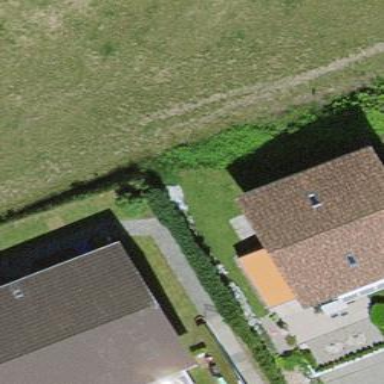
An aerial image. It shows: Simple house.